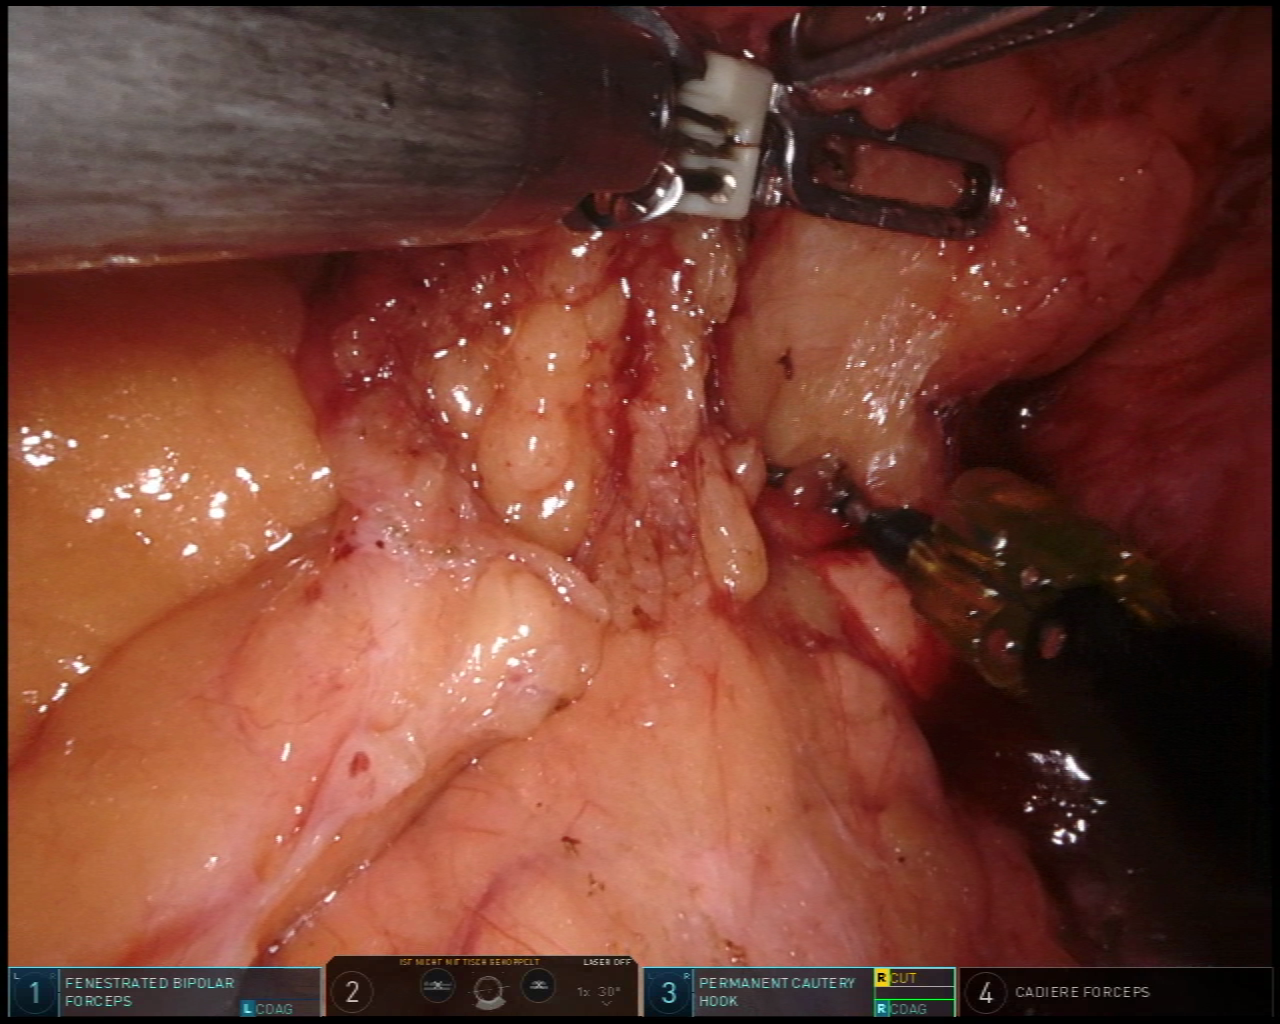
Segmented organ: pancreas
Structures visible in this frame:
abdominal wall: no
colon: no
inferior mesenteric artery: no
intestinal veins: no
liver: no
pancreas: yes
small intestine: no
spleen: no
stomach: no
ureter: no
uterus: no
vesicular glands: no